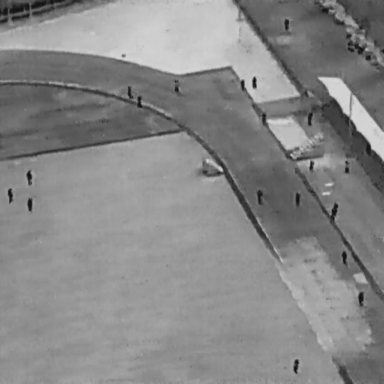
There are 20 objects shown in the infrared image, including 18 People, and two DontCares.